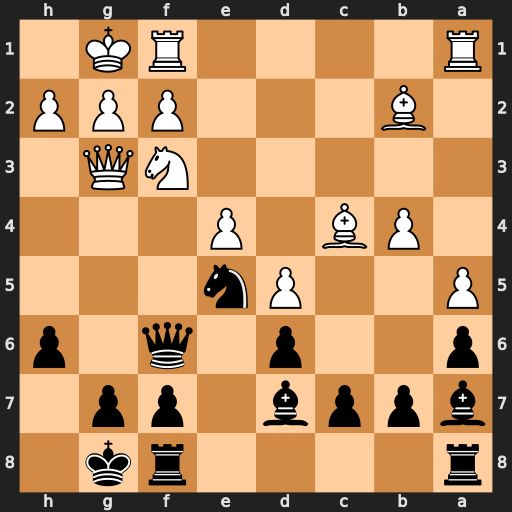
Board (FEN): r4rk1/bppb1pp1/p2p1q1p/P2Pn3/1PB1P3/5NQ1/1B3PPP/R4RK1
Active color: b
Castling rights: -
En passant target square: -
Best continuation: Nxf3+ Qxf3 Qxb2